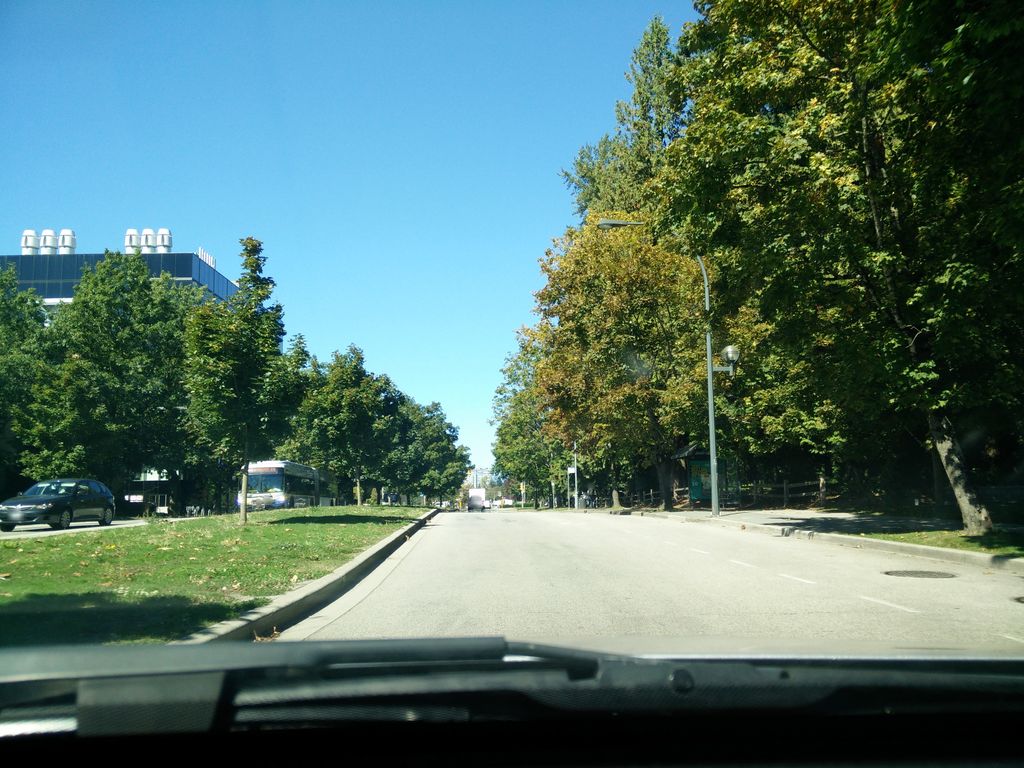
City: vancouver